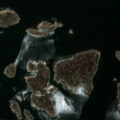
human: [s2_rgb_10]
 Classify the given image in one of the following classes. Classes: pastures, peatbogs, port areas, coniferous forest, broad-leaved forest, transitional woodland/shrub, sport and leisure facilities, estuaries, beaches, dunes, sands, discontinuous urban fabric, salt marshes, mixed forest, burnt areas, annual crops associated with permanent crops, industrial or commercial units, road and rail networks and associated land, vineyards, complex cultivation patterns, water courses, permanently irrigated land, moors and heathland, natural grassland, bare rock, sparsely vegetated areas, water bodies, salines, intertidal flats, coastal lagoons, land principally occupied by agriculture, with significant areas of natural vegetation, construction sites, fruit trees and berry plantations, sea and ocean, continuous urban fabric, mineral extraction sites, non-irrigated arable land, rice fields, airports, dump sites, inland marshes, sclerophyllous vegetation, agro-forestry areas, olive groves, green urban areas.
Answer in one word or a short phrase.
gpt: bare rock, sea and ocean